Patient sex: M
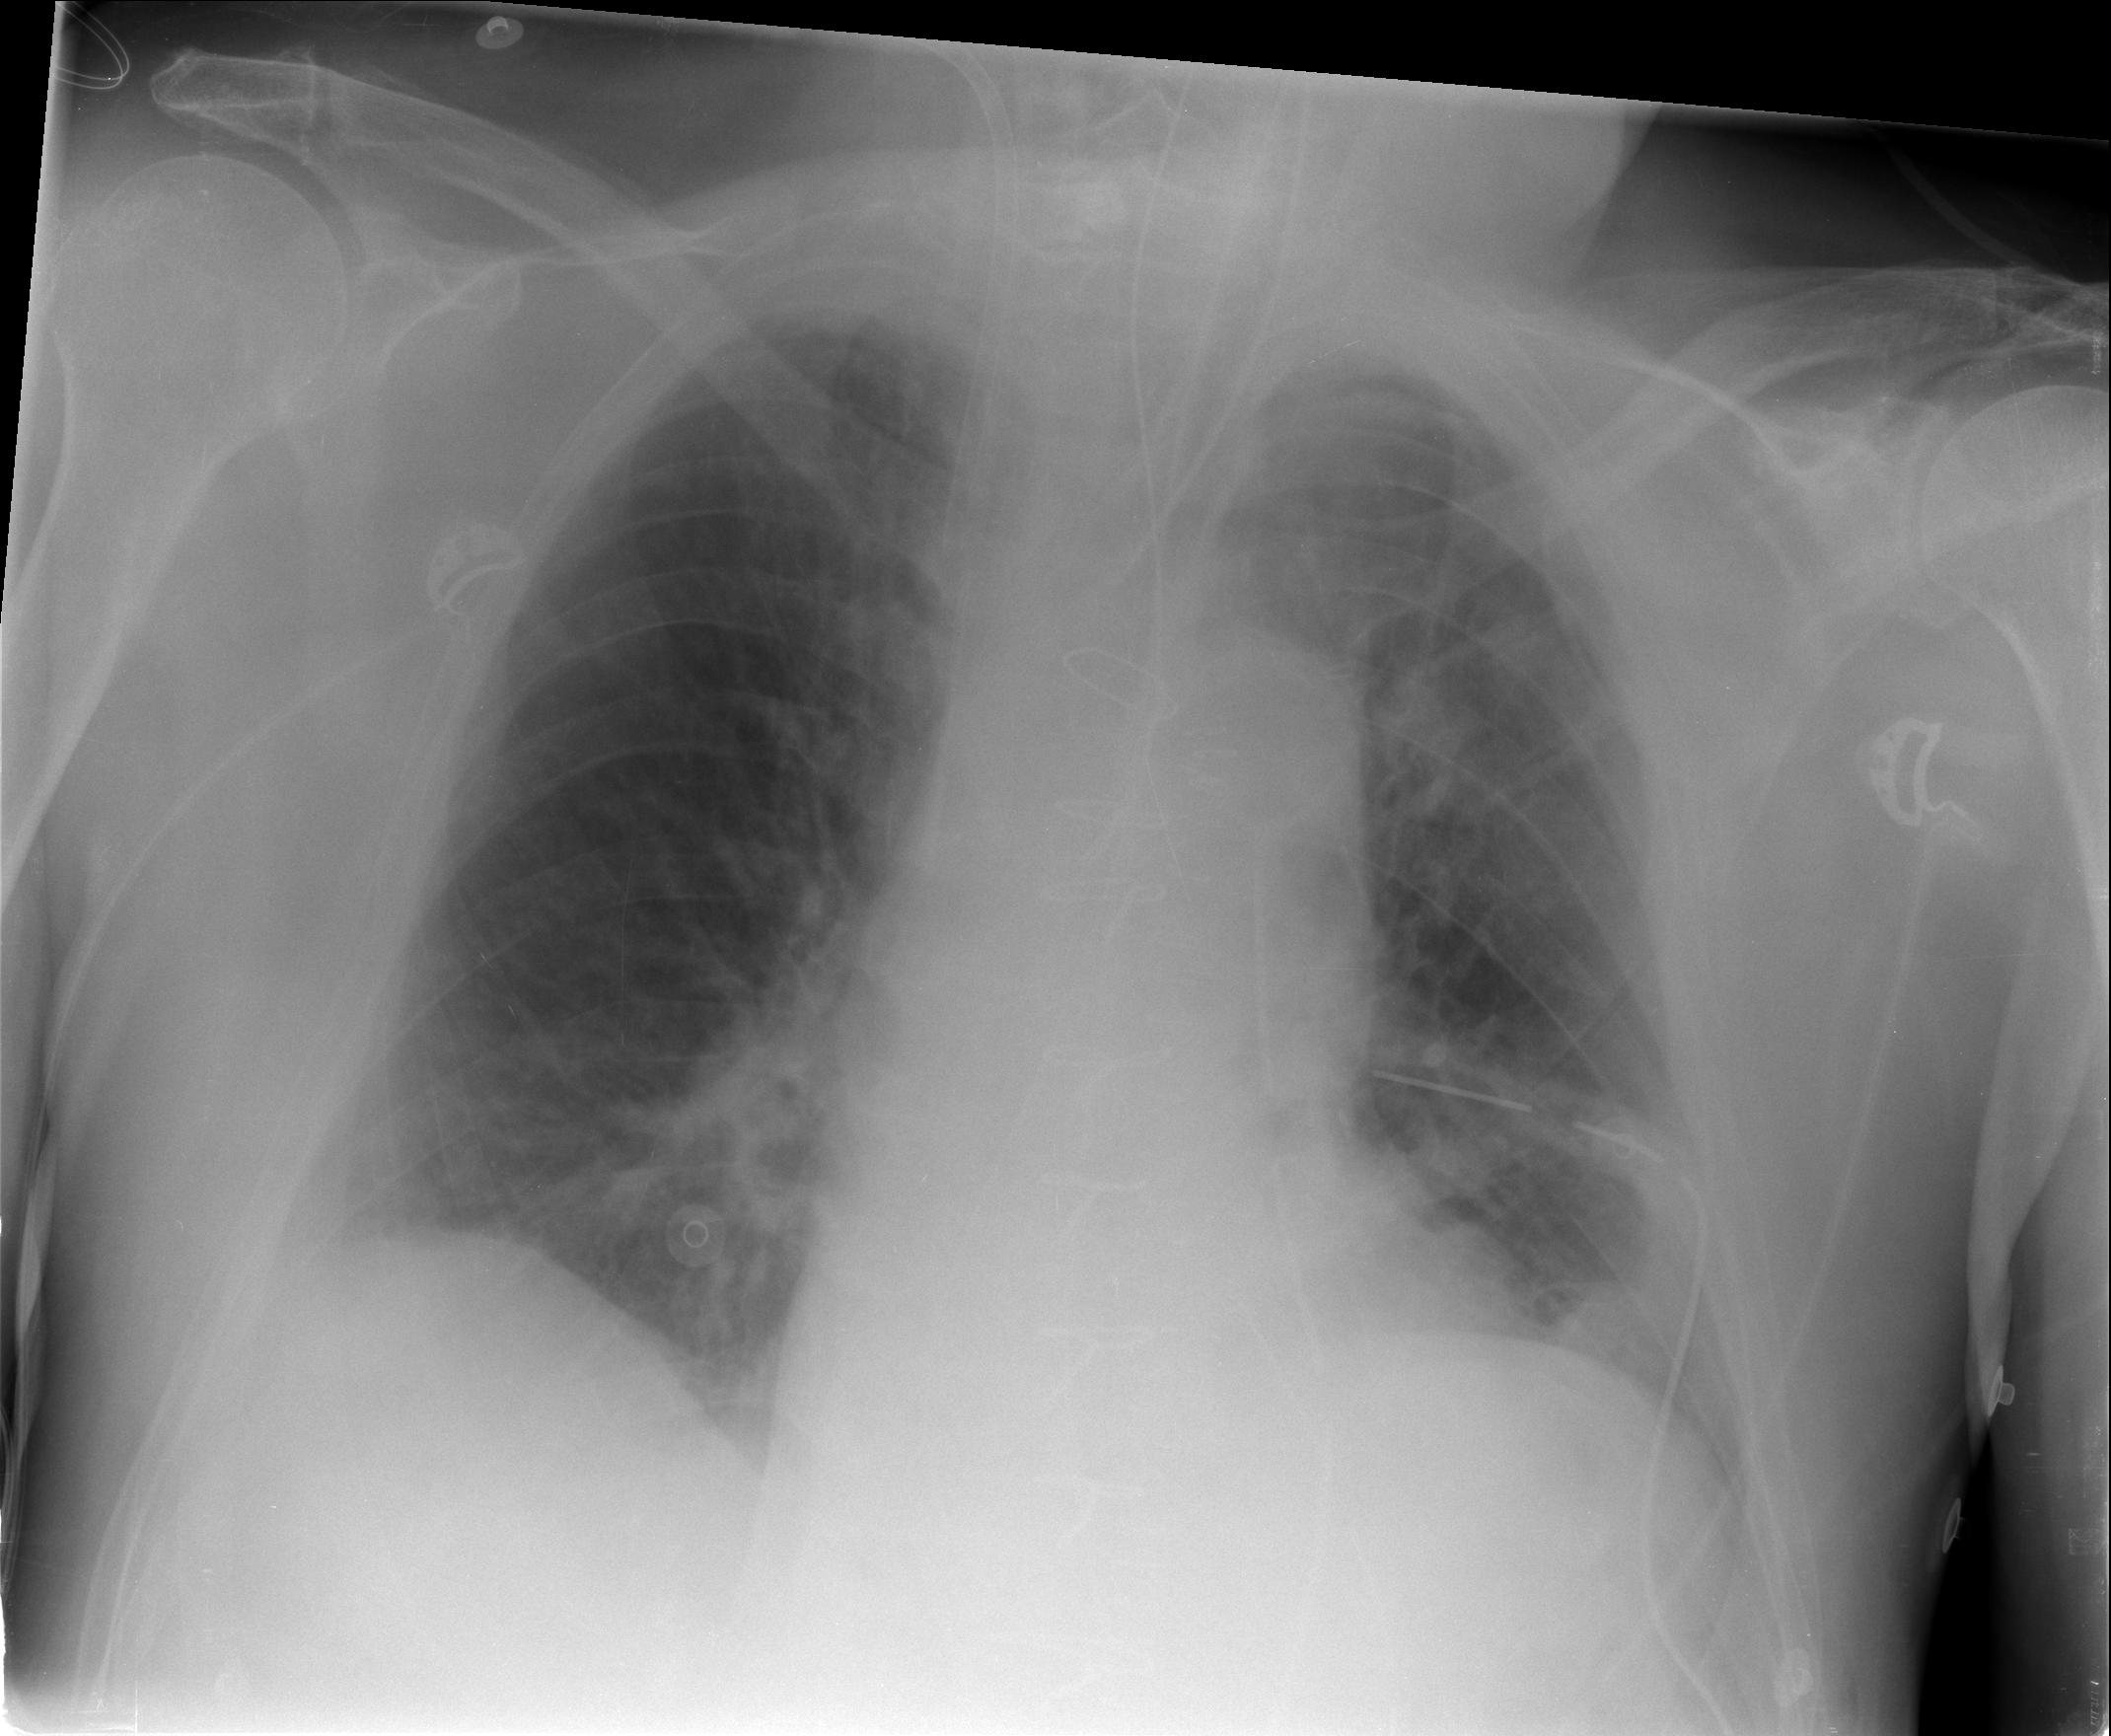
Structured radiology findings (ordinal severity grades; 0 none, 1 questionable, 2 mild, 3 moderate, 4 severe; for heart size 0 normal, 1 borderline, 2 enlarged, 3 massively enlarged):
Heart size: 1
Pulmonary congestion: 2
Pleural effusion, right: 0
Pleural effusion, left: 0
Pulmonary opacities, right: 0
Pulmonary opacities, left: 0
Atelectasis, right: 2
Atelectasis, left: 2